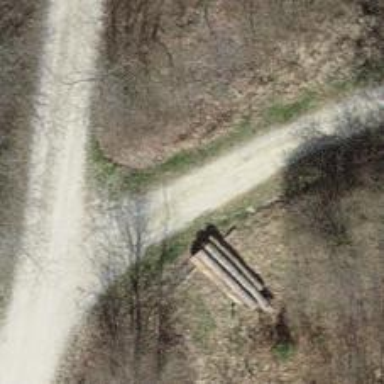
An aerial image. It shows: Gravel track with grade2 quality.